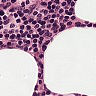
Metastatic tissue present: no